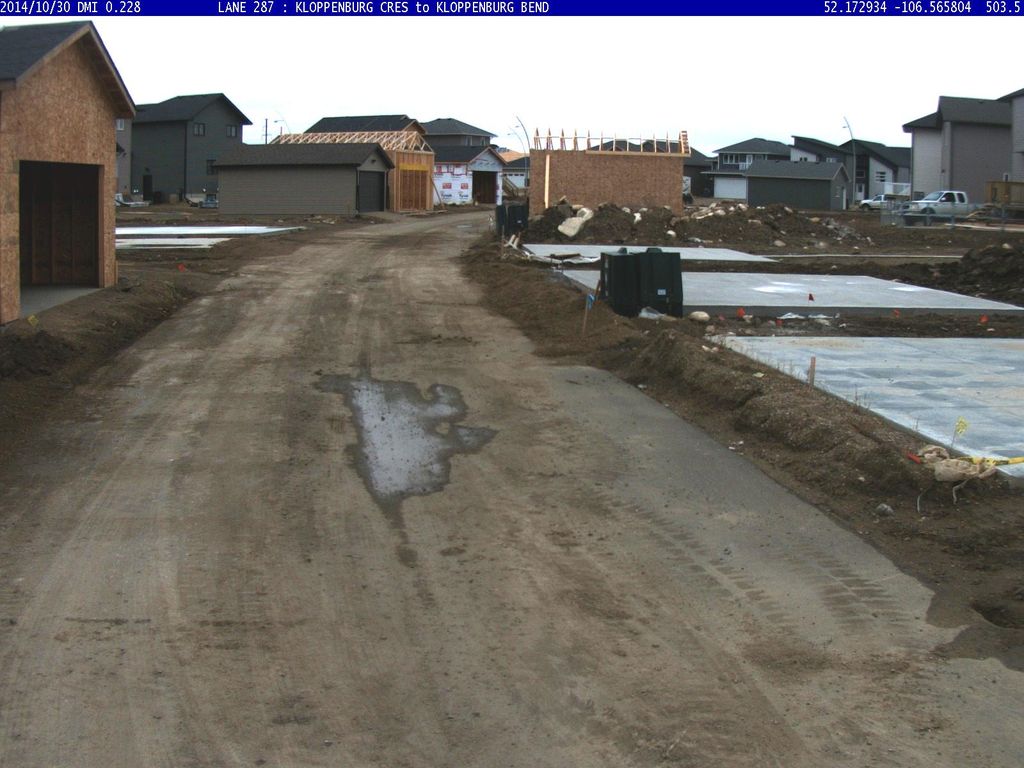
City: saskatoon